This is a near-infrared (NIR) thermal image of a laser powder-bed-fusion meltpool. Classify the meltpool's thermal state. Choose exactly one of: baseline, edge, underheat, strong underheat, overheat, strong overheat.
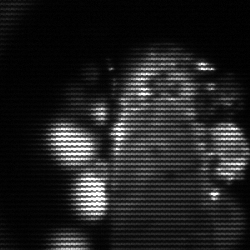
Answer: strong underheat